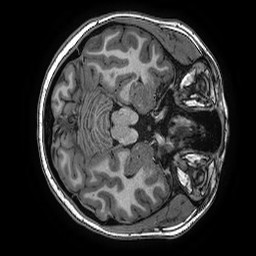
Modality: T1w
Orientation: axial
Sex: female
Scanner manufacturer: ge
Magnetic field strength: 3 T
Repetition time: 0.0077 s
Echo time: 0.003436 s